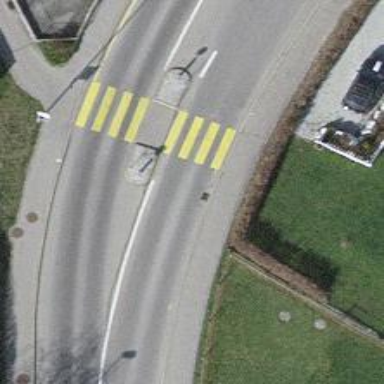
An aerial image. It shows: Marked zebra crossing on the road.